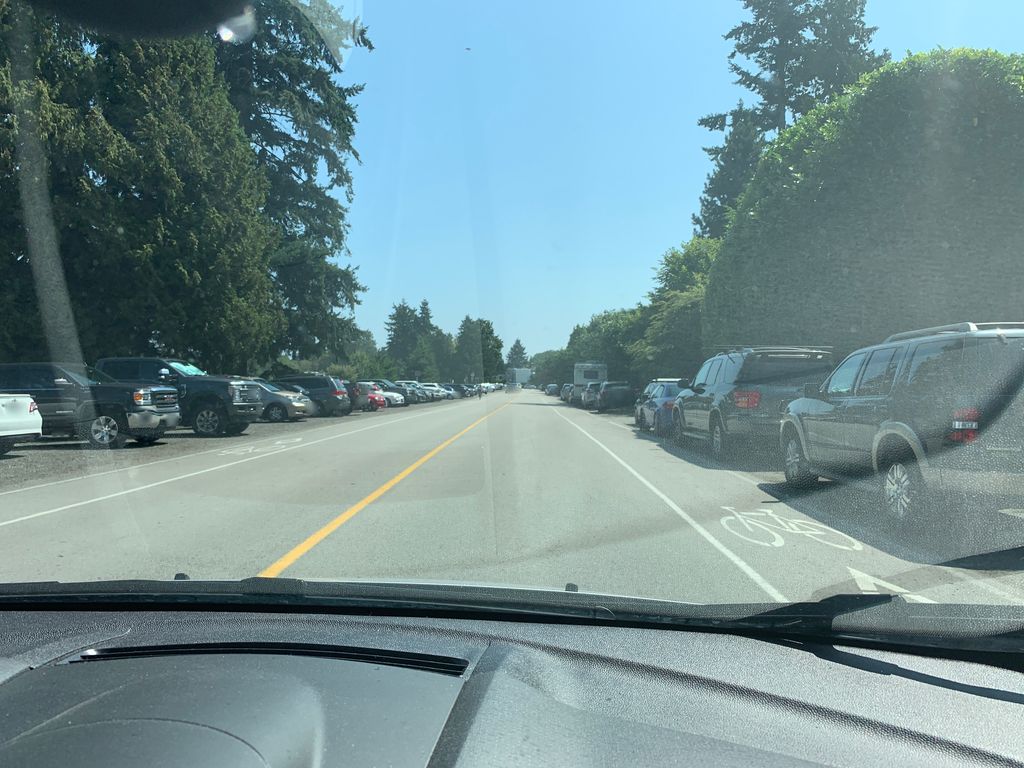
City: vancouver